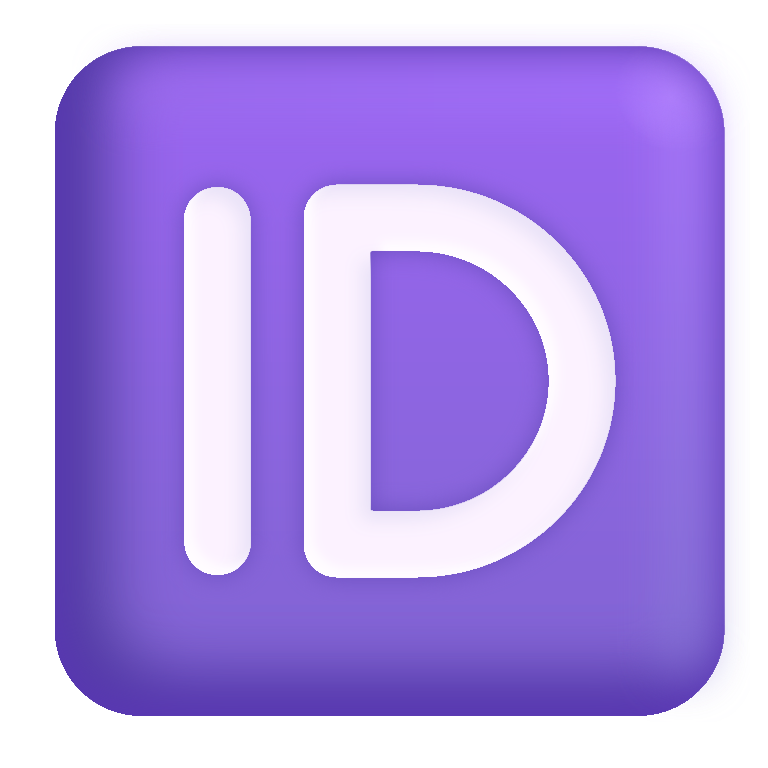
id button color